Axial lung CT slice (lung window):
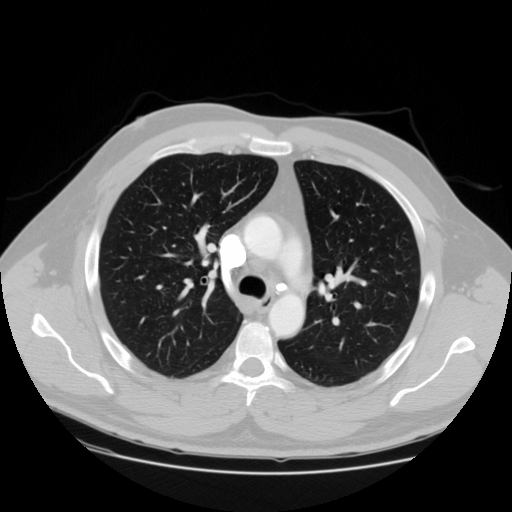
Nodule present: no